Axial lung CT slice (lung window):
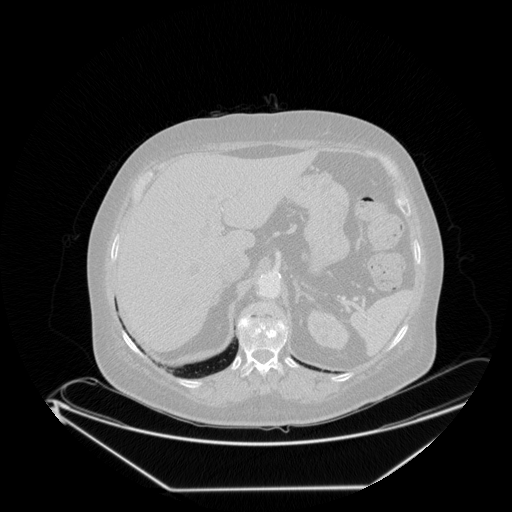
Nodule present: no